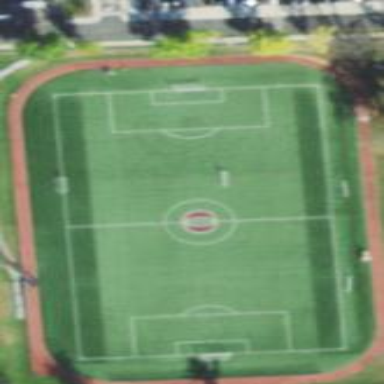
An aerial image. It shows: Soccer pitch for leisureland activities.